Current action and preconditions to check: trajectory_clear

Your task: For each precondition in the list above, predict whether it will hold at this action.

Consider the current scene as observed from the mobile robot's camera, and analyze the predicted future states of all dynamic agents (e.g., people, animals, vehicles, or any moving entities) within the NEXT SECOND.

IMPORTANT: Only answer "very likely" if you are absolutely certain—based on strong, clear evidence—that a dynamic agent will violate the precondition in the predicted future state. Do NOT answer "very likely" for unlikely, ambiguous, or low-probability risks.

Ask yourself for each precondition: Is there a high probability, with clear and convincing evidence, that the predicted future states of any dynamic agent will interfere with the predicted future state of the currently executing action within the NEXT SECOND, causing that precondition to fail?

Assess the risk level based on these predictions. Use "likely" or "very likely" if motions create a clear risk of interference.

Use "neutral" or "improbable" if agents are nearby but their predicted paths are clearly diverging or non-conflicting.

Failure Risk Categories: "very improbable", "improbable", "neutral", "likely", "very likely"

Answer Format: Output ONLY the probability_of_failure value from these categories: "very improbable", "improbable", "neutral", "likely", "very likely"

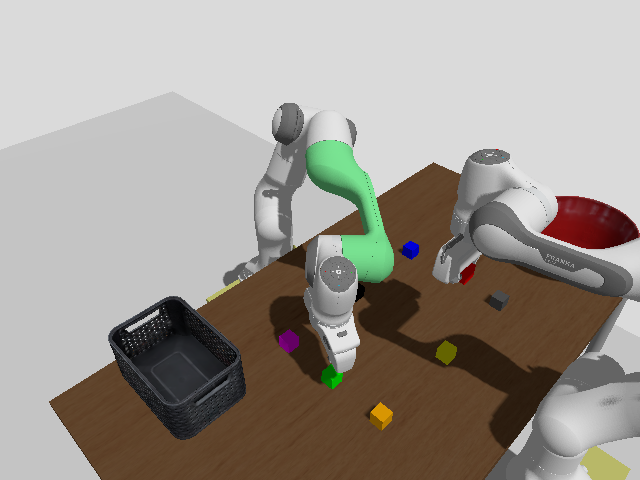

Answer: very improbable